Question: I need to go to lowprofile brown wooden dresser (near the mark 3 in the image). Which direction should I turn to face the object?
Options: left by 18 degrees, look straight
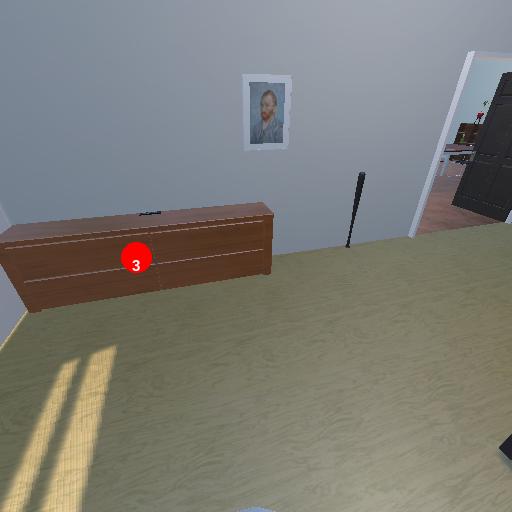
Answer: left by 18 degrees